Question: I have the following problem:
Matlab/Simulink gives me the warning:
> Warning: The block 'Data Store Write1' is writing to the data store
'Data Store' but the block(s) 'Data Store Write2' have already written
to a portion or the entire region of this memory at time t
This is because of my model looking like this:

Inside the Stateflow chart the code is:
'''
[hasChanged(In)] {Out = In;}
'''
So my question is:
Is there an option or something else the Data Store Write blocks are write only on change?
Annotations:
- The value "Out" is changed in the Stateflow Chart sometimes, but not in every step, and I need this "feedback" stored in Data Store. So I can read/link on the value of Data Store.- I need to change the value from outside with the constant block.
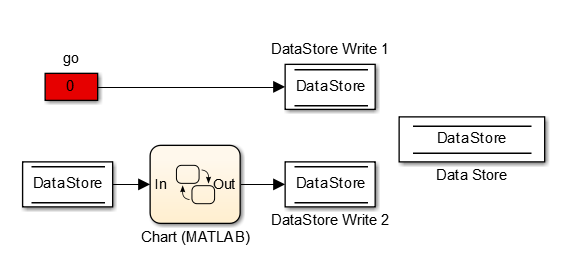
Answer: The most satisfying solution I found, was to build an own 'write-only-on-change" block and add it to the library:
These three pictures show the structure of the block from outer to inner:
<URL>
<URL>
<URL>
The subsystem is triggered on rising signals from the change detection block.
Also I added a mask to specify where to save the signal (data store/bus name).
<URL>